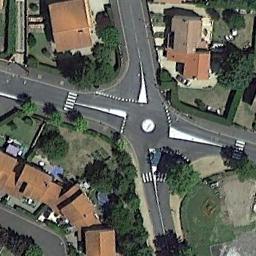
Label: intersection